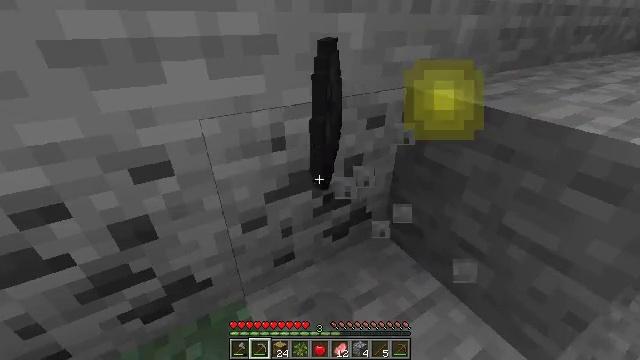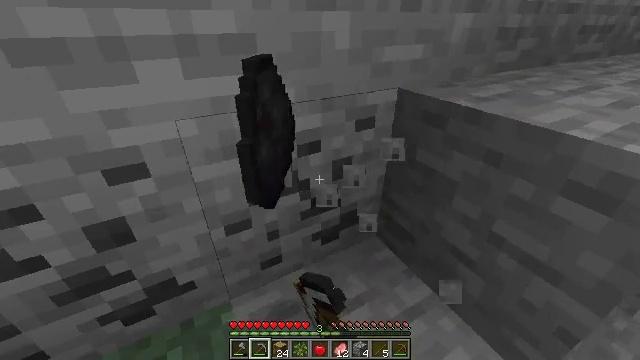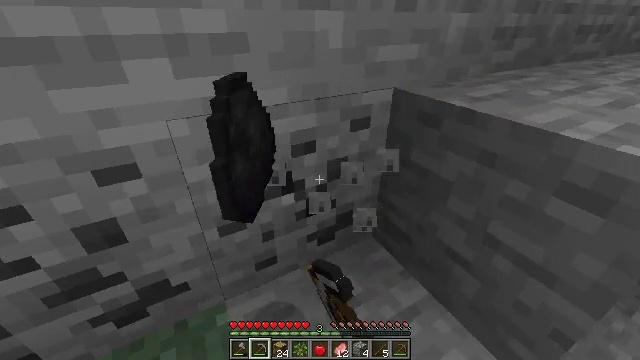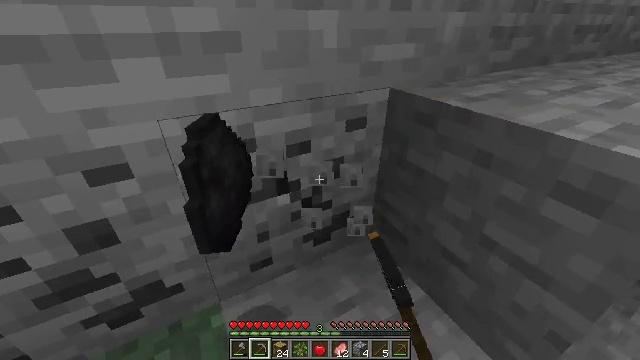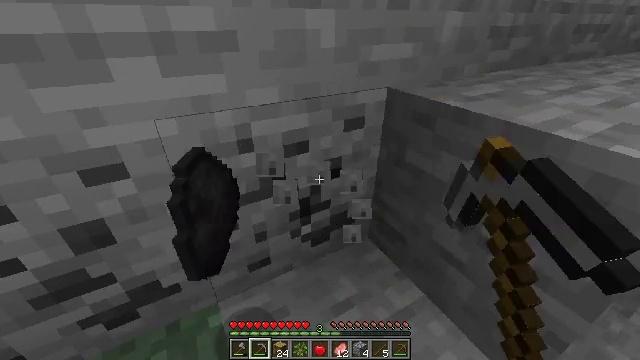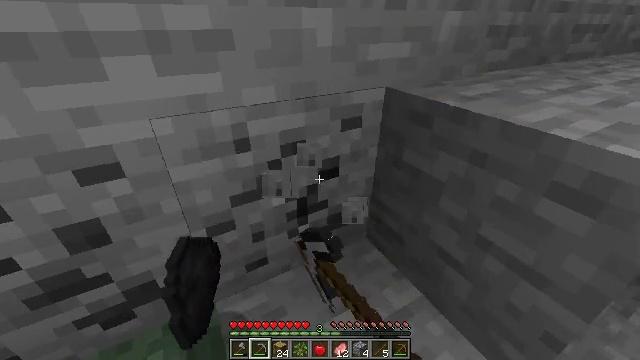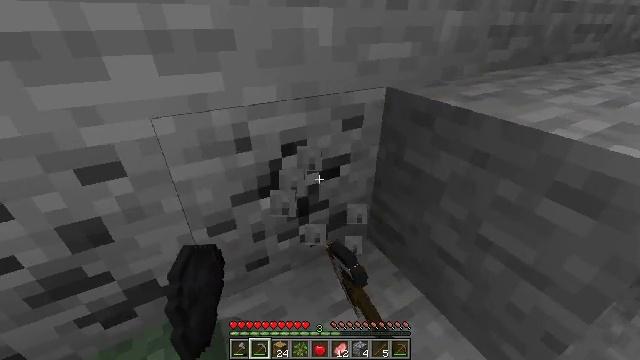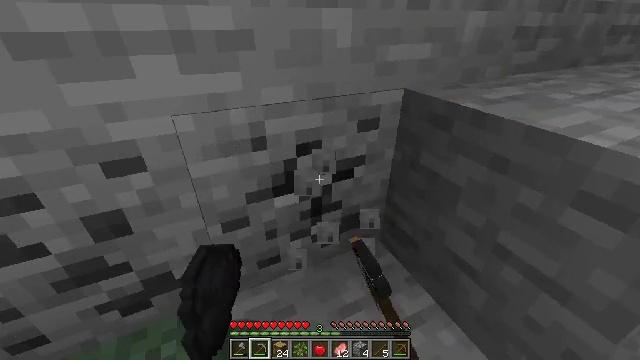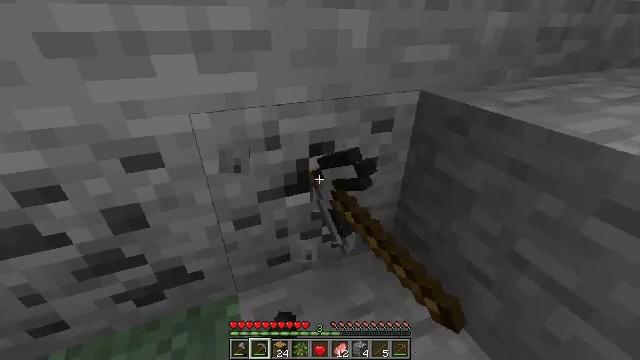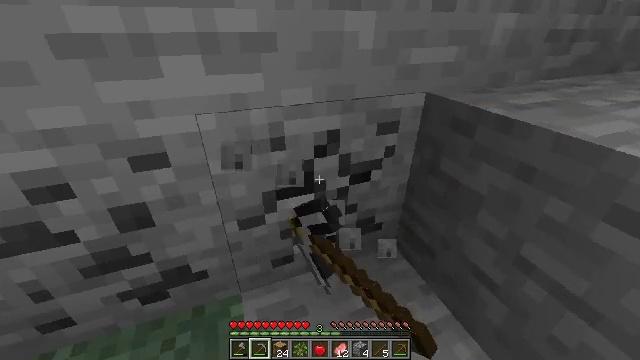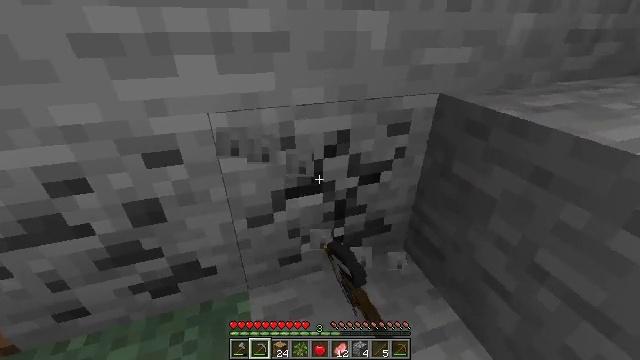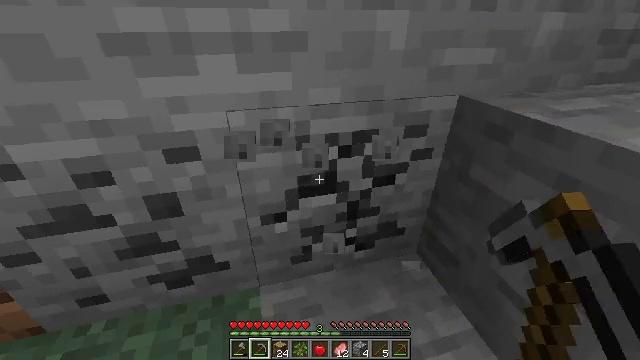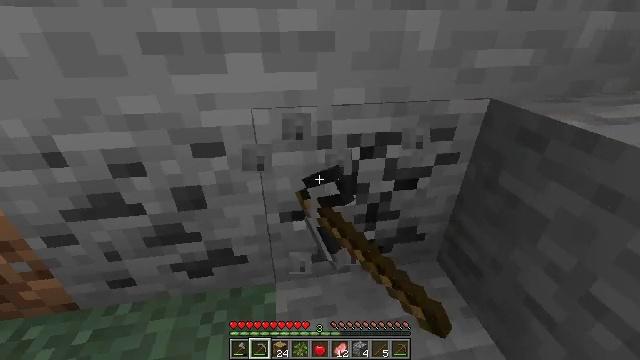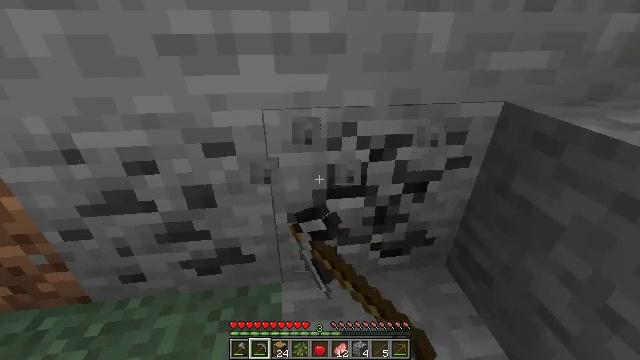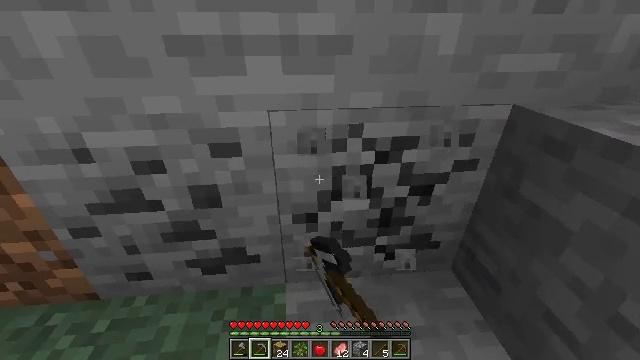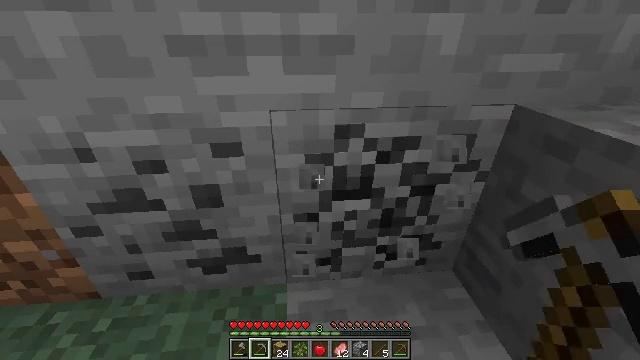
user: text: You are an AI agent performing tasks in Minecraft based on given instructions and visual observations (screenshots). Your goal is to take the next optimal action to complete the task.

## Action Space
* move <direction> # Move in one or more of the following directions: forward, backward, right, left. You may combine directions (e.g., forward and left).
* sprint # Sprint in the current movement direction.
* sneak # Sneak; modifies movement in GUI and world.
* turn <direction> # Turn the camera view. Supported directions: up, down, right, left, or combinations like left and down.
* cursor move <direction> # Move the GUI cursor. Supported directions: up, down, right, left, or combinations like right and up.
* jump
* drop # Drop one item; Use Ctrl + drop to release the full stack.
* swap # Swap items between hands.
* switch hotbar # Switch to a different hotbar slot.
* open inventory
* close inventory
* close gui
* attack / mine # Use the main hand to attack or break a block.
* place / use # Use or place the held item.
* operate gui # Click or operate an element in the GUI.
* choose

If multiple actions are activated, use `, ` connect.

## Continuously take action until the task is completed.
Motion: motion action
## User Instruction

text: Break the coal ore to collect coal.
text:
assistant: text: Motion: sneak, turn left, attack / mine
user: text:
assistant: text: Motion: sneak, attack / mine
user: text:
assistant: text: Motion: sneak, attack / mine
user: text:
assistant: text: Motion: sneak, attack / mine
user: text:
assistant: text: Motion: sneak, attack / mine
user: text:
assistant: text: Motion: sneak, attack / mine
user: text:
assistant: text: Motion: sneak, turn left, attack / mine
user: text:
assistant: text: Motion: sneak, turn left, attack / mine
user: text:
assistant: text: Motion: sneak, turn left, attack / mine
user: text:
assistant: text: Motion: sneak, turn left, attack / mine
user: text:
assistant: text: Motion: sneak, turn left, attack / mine
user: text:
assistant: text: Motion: sneak, turn left, attack / mine
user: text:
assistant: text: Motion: sneak, turn left, attack / mine
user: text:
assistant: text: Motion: sneak, turn left, attack / mine
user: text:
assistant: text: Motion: sneak, attack / mine
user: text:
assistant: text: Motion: sneak, attack / mine
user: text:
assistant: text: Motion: sneak, attack / mine
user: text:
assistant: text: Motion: sneak, attack / mine
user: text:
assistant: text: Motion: sneak, attack / mine
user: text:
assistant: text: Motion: sneak, turn up, attack / mine
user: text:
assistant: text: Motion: sneak, turn left, attack / mine
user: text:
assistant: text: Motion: sneak, turn left, attack / mine
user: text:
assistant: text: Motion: sneak, attack / mine
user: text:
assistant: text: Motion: sneak, attack / mine
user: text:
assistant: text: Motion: sneak, attack / mine
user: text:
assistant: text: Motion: move right, sneak, turn left, attack / mine
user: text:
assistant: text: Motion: move right, sneak, turn left, attack / mine
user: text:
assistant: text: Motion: move right, sneak, turn left, attack / mine
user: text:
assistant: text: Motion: move right, sneak, attack / mine
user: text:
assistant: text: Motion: sneak, attack / mine